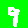
Digit: 9